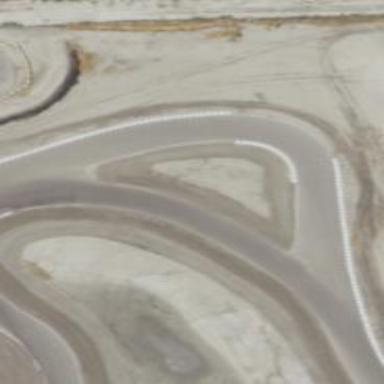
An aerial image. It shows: Asphalt raceway designed for motor sports.